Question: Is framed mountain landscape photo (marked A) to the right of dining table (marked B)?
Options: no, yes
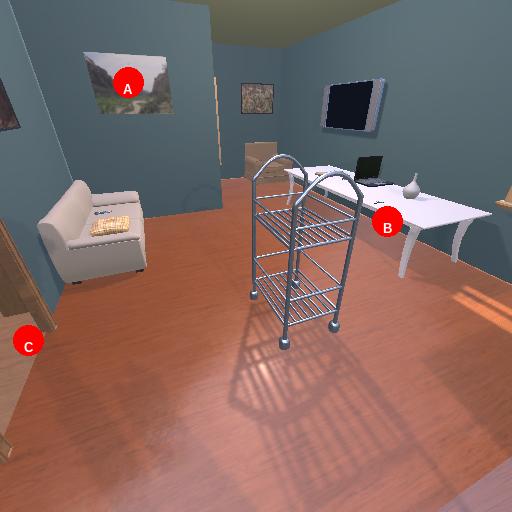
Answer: no